Interaction volume radius: 10 \u00c5
Interaction volume height: 15 \u00c5
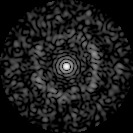
Disorder parameter: 0.8303